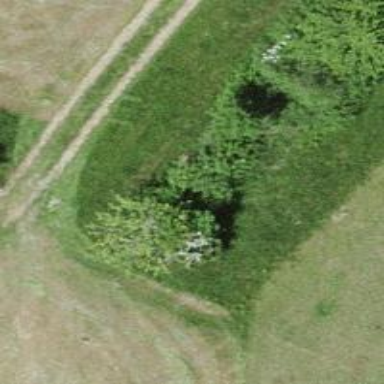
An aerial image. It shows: Hedge barrier.